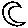
Label: moon